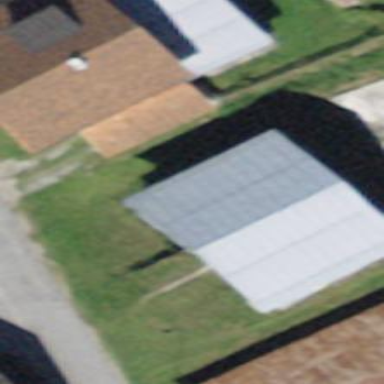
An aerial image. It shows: Shed.